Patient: sex M, age 43
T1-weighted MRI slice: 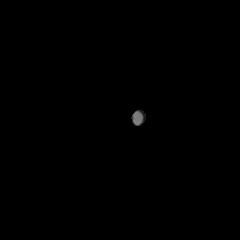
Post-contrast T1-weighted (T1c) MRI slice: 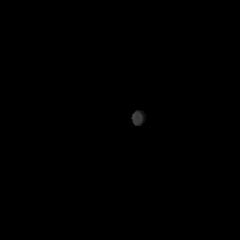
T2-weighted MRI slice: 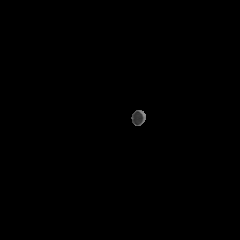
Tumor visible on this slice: no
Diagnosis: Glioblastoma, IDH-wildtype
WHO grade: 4